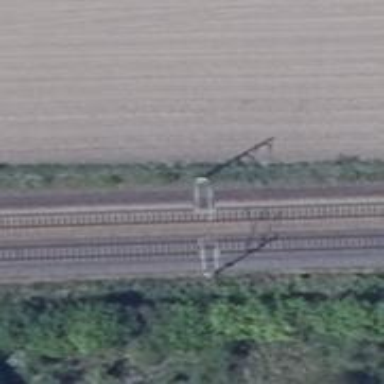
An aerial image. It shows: Milestone along the railway with catenary mast.